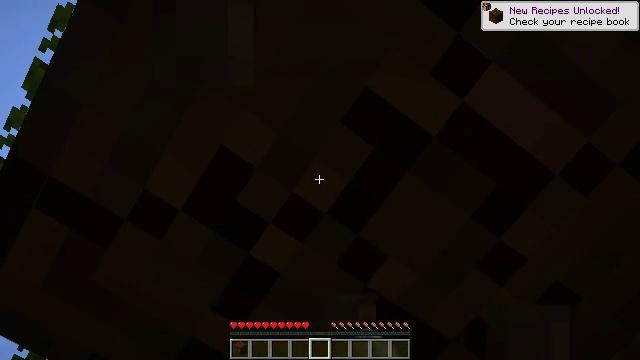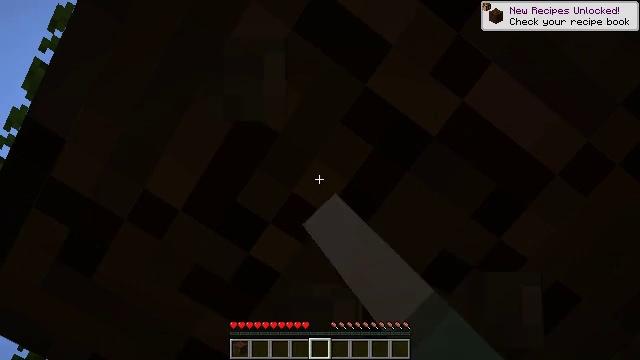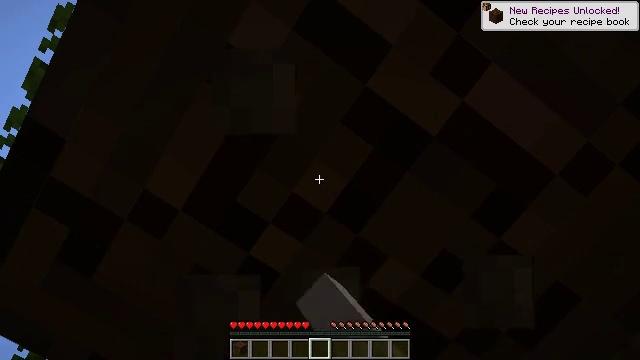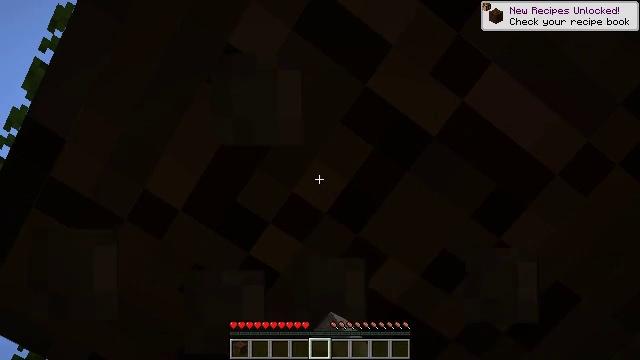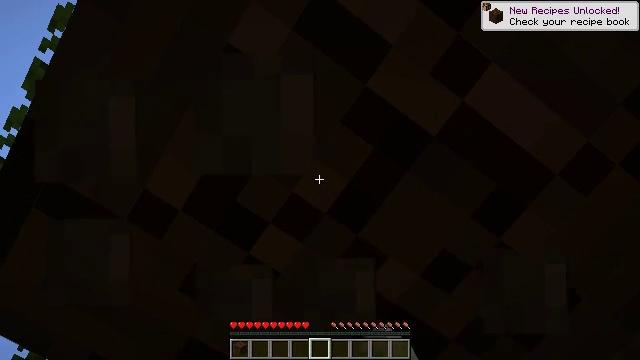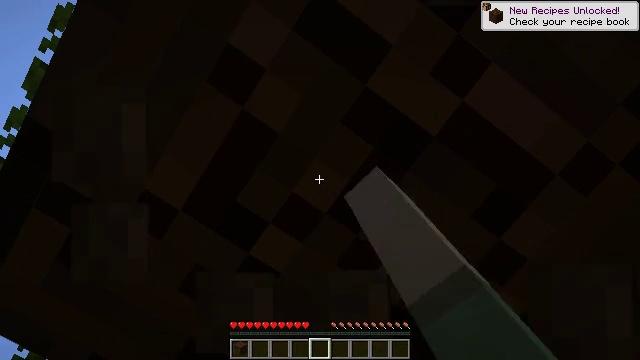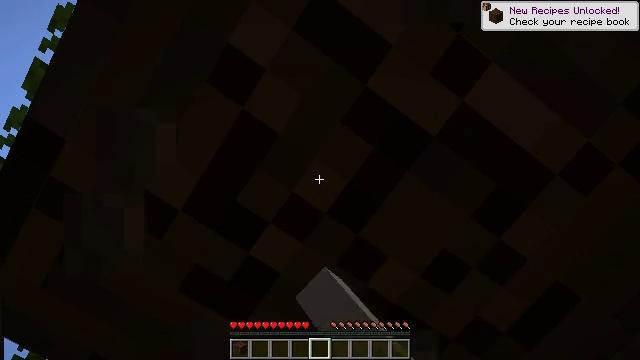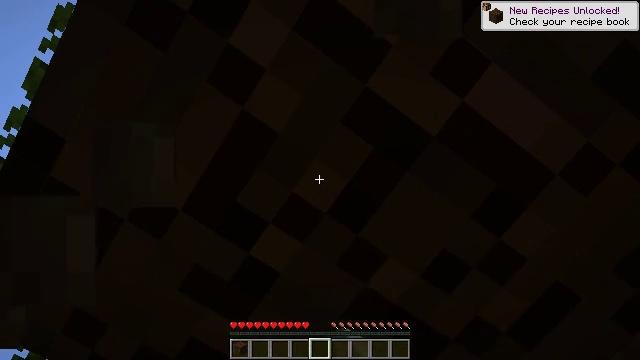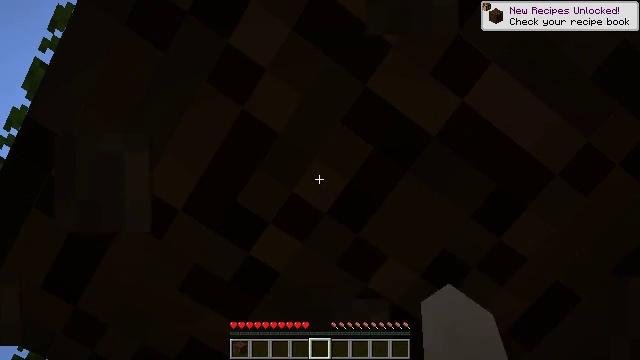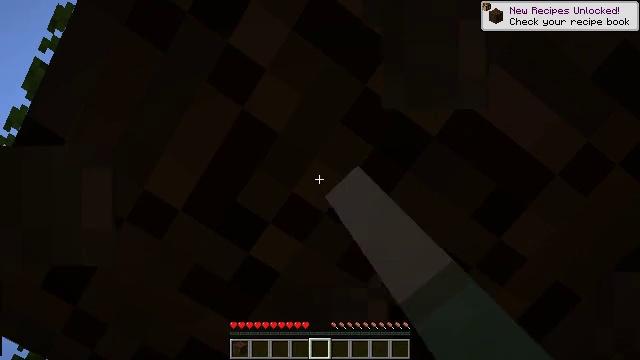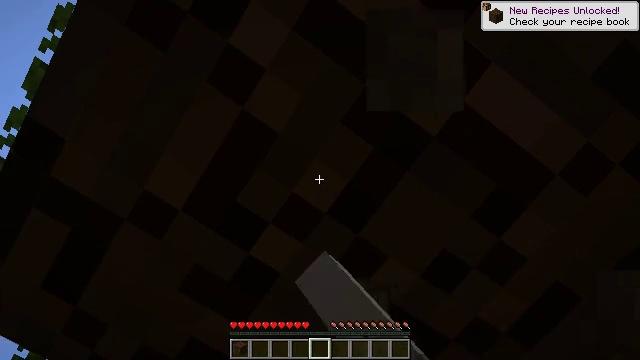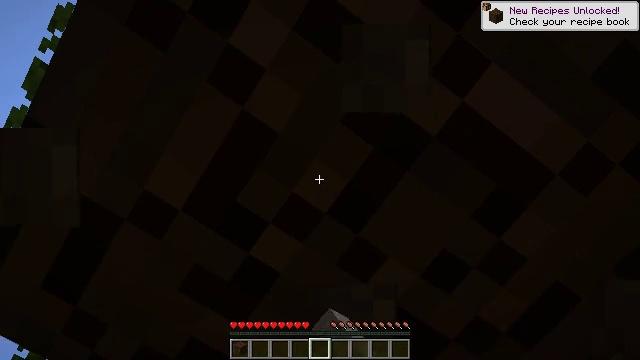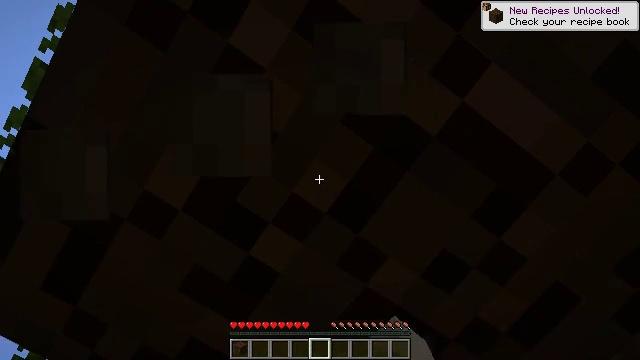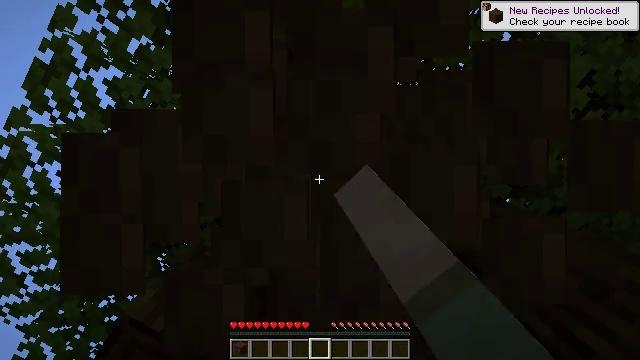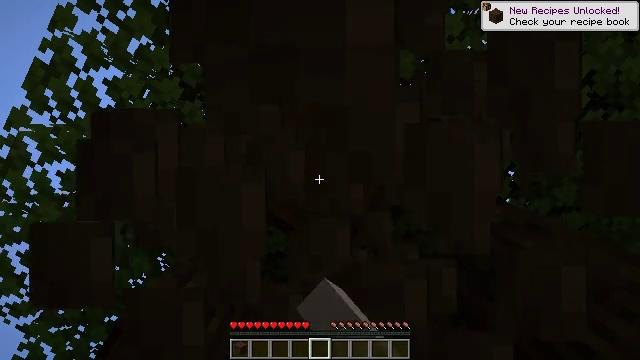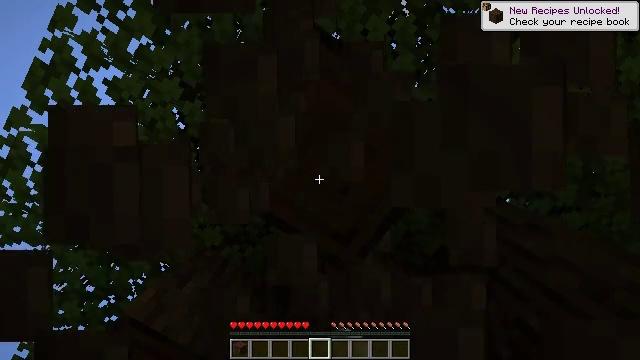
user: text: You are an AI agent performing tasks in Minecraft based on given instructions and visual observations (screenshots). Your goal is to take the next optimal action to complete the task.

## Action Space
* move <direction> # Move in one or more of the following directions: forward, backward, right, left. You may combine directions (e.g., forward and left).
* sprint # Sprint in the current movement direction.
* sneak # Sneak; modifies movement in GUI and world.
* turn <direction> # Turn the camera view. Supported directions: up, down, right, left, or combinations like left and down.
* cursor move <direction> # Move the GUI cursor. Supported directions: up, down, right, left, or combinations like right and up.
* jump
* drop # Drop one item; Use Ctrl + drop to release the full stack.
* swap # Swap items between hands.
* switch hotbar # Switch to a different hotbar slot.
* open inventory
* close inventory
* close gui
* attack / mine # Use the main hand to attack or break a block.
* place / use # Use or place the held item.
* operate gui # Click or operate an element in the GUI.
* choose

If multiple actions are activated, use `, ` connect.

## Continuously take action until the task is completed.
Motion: motion action
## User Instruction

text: Harvest dark oak log for resources.
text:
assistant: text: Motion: attack / mine
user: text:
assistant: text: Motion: attack / mine
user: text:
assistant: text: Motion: attack / mine
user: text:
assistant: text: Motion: attack / mine
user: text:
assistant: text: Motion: attack / mine
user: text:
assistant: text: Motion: attack / mine
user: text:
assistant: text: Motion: attack / mine
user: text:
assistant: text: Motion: attack / mine
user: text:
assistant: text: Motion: attack / mine
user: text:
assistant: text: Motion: attack / mine
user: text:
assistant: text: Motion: attack / mine
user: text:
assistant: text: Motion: attack / mine
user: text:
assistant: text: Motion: attack / mine
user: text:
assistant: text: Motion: attack / mine
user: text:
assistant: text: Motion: attack / mine
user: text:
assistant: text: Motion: attack / mine
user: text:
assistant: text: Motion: attack / mine
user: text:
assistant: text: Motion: attack / mine
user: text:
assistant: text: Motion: attack / mine
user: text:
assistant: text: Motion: attack / mine
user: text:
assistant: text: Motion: attack / mine
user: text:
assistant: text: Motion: attack / mine
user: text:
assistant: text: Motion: attack / mine
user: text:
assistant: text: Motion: attack / mine
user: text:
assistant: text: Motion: attack / mine
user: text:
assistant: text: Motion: attack / mine
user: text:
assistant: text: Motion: attack / mine
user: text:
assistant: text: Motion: attack / mine
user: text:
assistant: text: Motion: attack / mine
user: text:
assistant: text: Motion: attack / mine